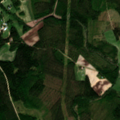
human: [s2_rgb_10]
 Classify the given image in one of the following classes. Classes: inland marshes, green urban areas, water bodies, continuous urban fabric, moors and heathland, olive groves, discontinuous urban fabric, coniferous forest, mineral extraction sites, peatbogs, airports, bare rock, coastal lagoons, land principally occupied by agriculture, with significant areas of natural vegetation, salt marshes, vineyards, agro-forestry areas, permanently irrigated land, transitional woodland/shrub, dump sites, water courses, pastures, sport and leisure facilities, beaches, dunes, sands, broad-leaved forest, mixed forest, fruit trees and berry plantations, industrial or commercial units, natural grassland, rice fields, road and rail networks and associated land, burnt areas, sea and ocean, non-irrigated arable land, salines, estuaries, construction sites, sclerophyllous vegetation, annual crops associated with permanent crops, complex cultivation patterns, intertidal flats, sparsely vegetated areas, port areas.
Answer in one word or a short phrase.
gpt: non-irrigated arable land, coniferous forest, mixed forest, transitional woodland/shrub